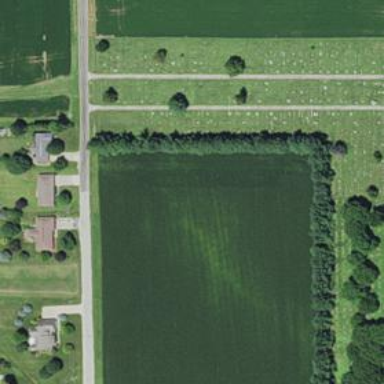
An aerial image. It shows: Cemetery.